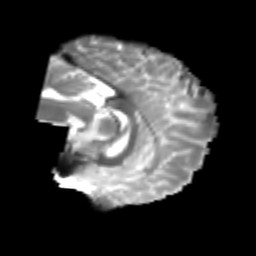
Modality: T2w
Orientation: sagittal
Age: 28
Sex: male
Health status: healthy